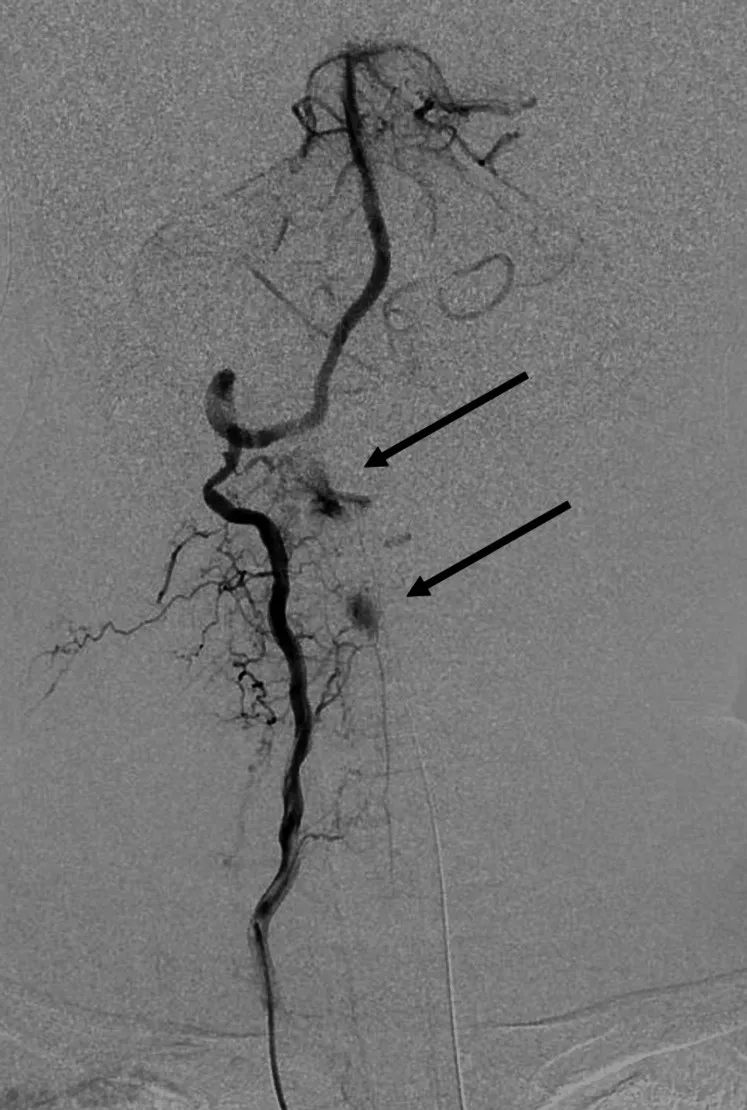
Angiography of the vertebral artery. The main trunk of the vertebral artery is open, with no dissection. Two radicular arteries from V2 and V3 show significant extravascular leakage (black arrows).
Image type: radiology (ultrasound)